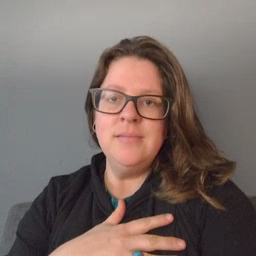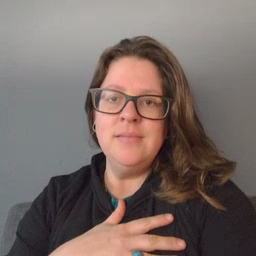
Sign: noisy